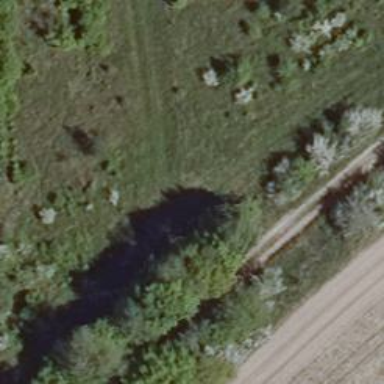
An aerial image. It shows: Row of trees in natural setting.